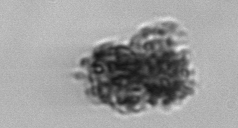
Label: detritus